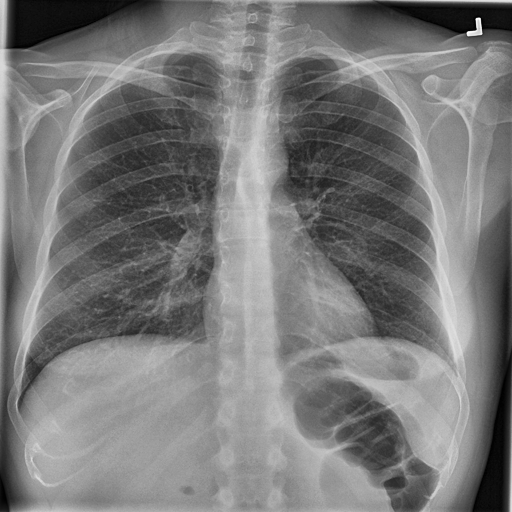
Finding: NORMAL